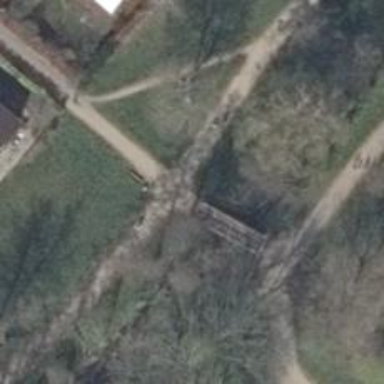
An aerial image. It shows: Path on bridge.